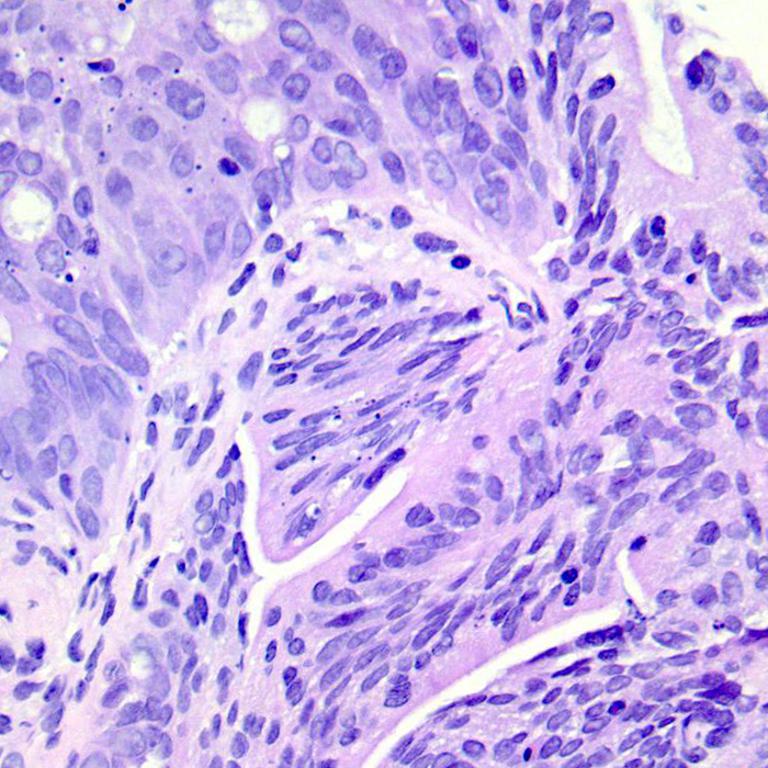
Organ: colon
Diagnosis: adenocarcinomas